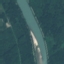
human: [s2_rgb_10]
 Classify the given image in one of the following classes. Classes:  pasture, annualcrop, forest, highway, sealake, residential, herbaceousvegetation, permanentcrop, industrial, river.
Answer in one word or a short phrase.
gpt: River